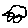
Label: car